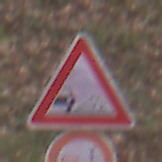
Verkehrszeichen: SplittSchotter
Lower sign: VerbotUeberholenEinspurigeFahrzeuge
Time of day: Midday
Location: Outdoor (Nature)
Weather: Overcast
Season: Autumn
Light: Natural